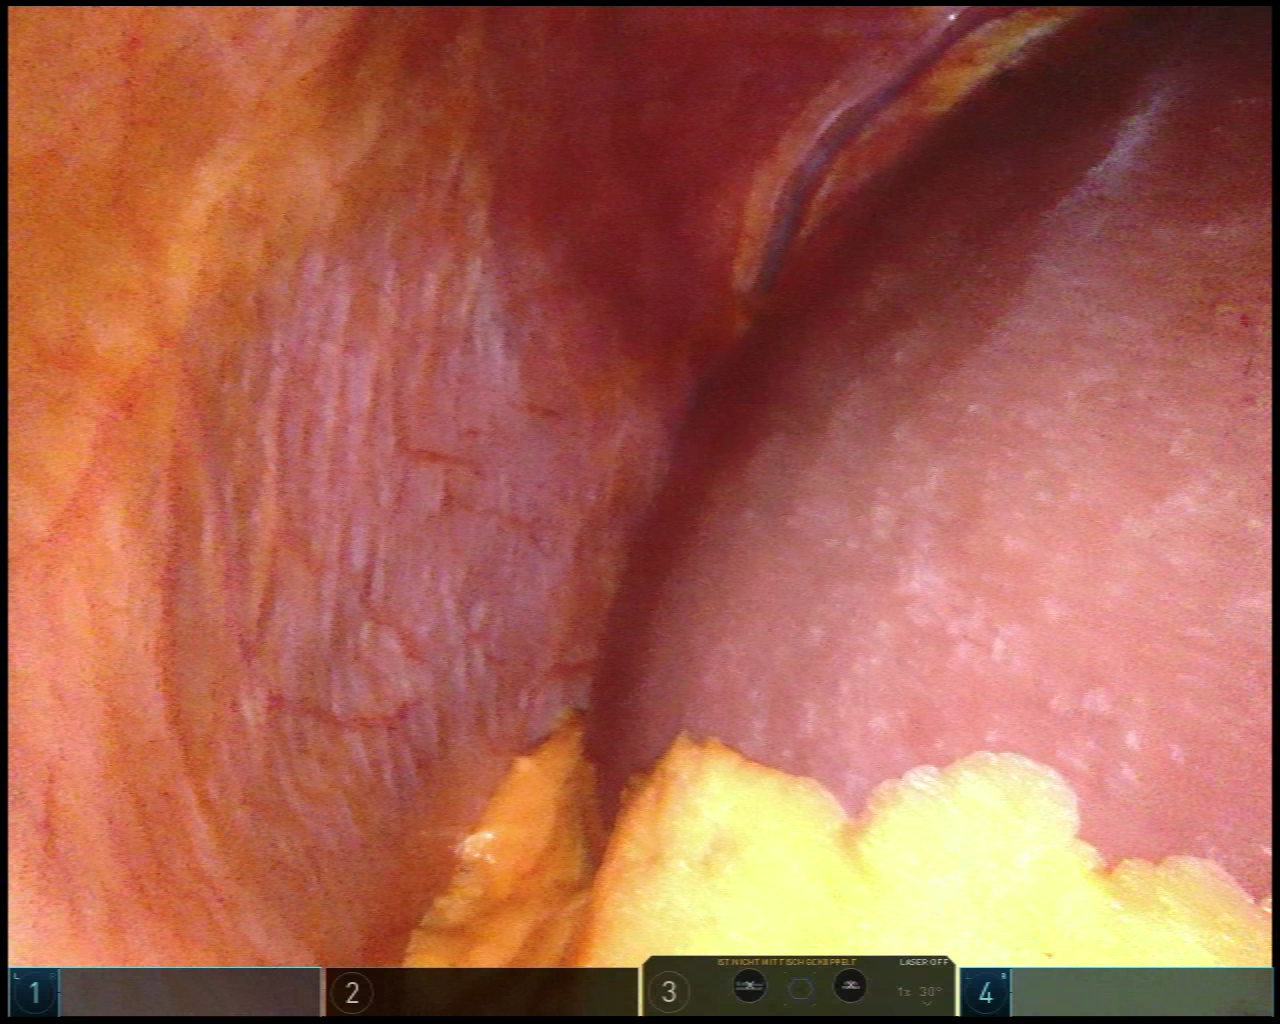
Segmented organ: liver
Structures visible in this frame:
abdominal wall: yes
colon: no
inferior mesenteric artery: no
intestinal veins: no
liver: yes
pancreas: no
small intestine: no
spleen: no
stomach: no
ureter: no
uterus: no
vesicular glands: no